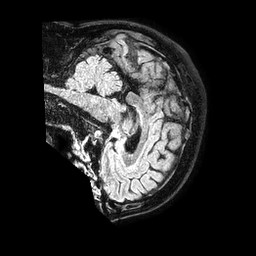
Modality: FLAIR
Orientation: sagittal
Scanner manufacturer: philips
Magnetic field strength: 1.5 T
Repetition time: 4.8 s
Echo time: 0.3 s